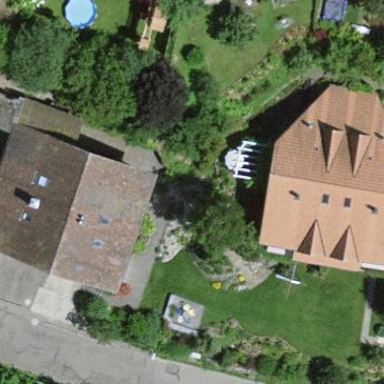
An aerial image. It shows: Simple house.